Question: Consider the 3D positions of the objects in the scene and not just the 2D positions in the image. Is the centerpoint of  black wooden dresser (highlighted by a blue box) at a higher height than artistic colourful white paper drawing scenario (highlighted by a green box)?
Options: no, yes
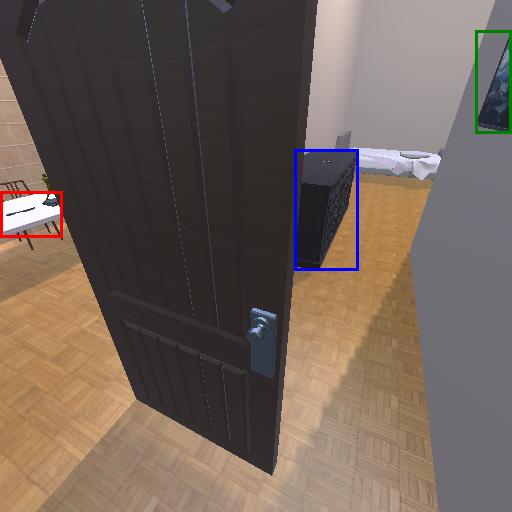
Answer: no